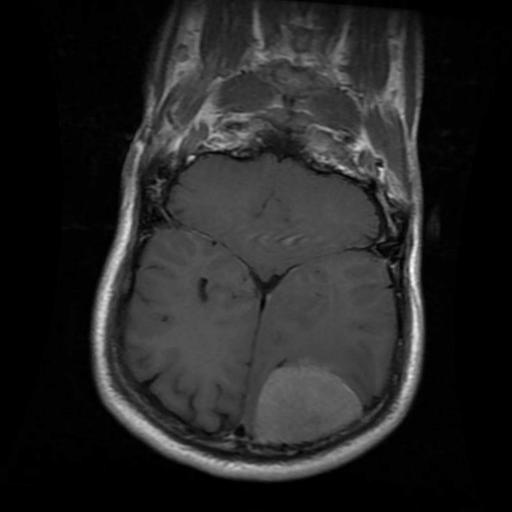
Label: meningioma